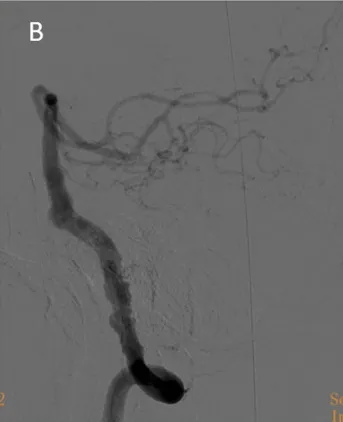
Six-month follow-up angiography. (B) At the 6-month follow-up, lateral angiography reveals the aneurysm was nearly completely occluded.
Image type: radiology (ct)